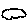
Label: cloud